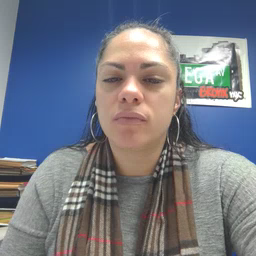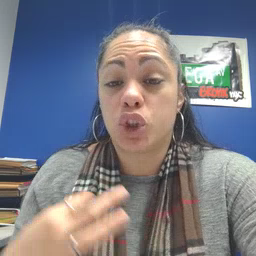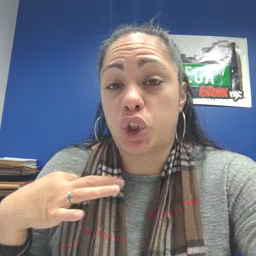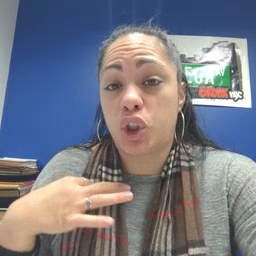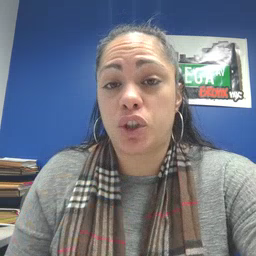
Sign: shirt